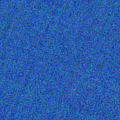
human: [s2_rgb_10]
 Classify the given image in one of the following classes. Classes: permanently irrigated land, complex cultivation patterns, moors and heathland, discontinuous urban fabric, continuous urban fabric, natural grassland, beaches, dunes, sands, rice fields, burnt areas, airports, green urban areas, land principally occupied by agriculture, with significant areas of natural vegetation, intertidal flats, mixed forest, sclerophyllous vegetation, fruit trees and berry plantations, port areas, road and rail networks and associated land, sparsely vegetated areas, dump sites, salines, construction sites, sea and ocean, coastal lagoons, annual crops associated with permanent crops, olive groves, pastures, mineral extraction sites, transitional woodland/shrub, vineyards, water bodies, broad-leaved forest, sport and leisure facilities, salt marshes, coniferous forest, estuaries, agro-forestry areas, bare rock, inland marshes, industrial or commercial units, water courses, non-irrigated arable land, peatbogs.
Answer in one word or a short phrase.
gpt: sea and ocean